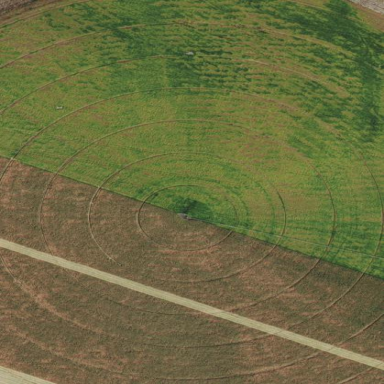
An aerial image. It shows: Farmland with pivot irrigation system.